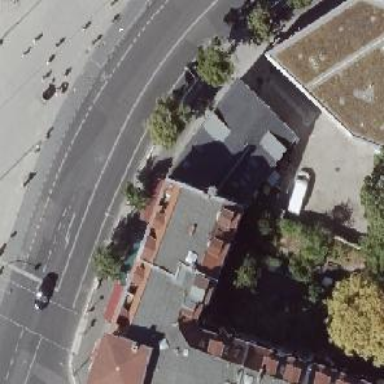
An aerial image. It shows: Gabled roof shelter within apartment building.